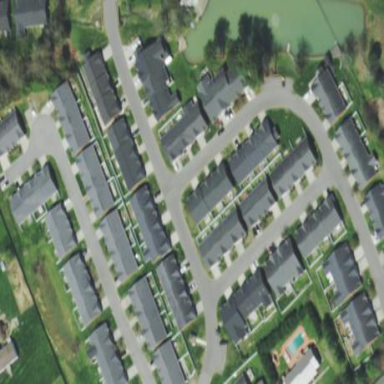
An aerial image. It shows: Residential area consisting of condominiums.